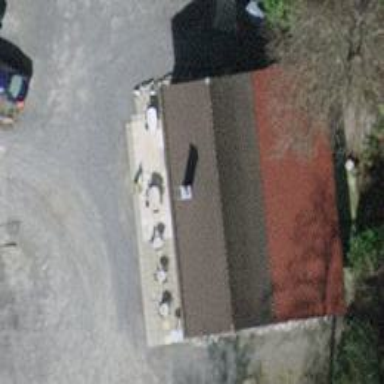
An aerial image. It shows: Cafe.